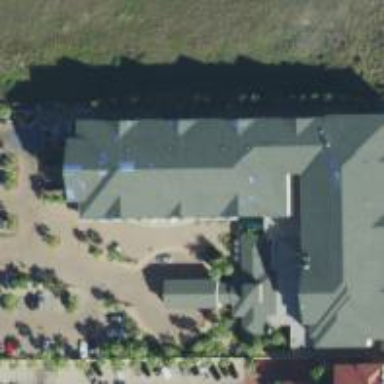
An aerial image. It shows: Hotel building.